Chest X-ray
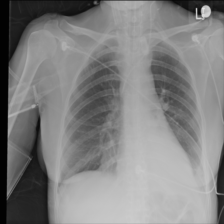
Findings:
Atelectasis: negative
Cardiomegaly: negative
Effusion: negative
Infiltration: negative
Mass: negative
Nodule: negative
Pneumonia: negative
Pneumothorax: negative
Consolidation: negative
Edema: negative
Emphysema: negative
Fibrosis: negative
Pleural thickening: negative
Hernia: negative